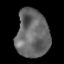
Tissue: lung
Cell type: Others
Senescence score: 0.2006
Nuclear area (px): 1545
Mean DAPI intensity: 104.173